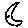
Label: moon